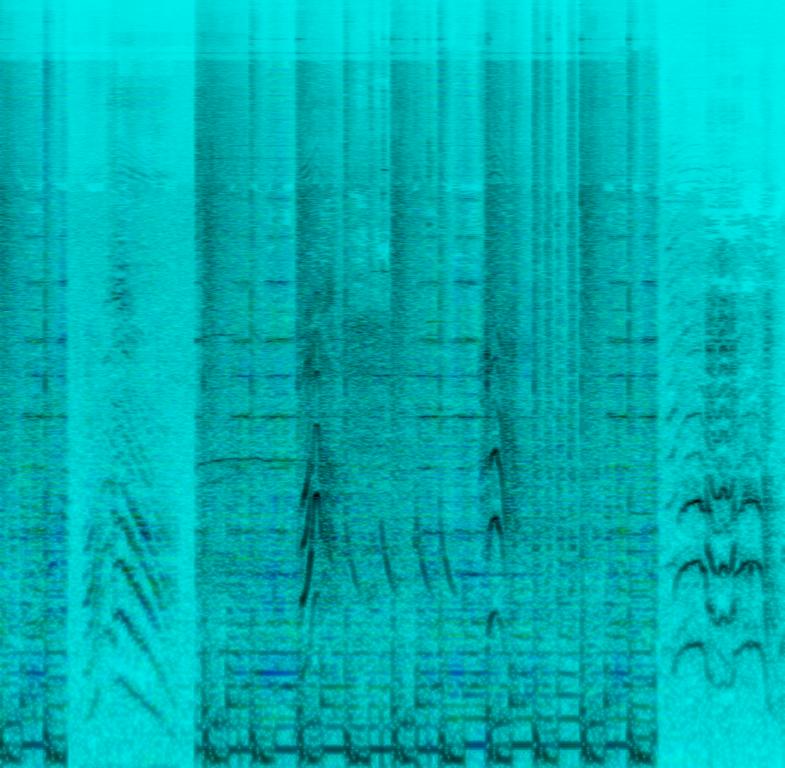
This is a parody montage of a K-pop music piece. There is a girl band singing in the original track. On the parts where the girls are hollering, the sounds of goats bleating were added. The original track has a keyboard playing the melody while there is a strong bass in the background. The rhythm is played by the electronic drums. There is an amusing atmosphere.